Question: I have following scenario, for which i need to write sql query.
I have ICCID table and ICCID property table which holds following information.

I want to find out all active iccids and iccid's which are in removed state in month of december 2012.for ICCIDs which are in removed state, 'date.to.change' key in the ICCID property table itself which record the removed date of ICCID.
'''
this is my attempt, but that did not worked
select e.ID_ICCID from ICCID_PROPERTY e where
e.c_key ='STATE' and e.c_value='Active' or(
e.c_key ='STATE' and
e.c_value='Removed' and
e.c_key='date.to.change' and
to_date(e.c_value,'yyyymmdd') >=to_date('2012-DEC-01 00:00:00', 'YYYY-MON-DD HH24:MI:SS') and
to_date(e.c_value,'yyyymmdd') <= to_date('2012-DEC-31 23:59:59', 'YYYY-MON-DD HH24:MI:SS')
))
'''
Thanks in advance for any help
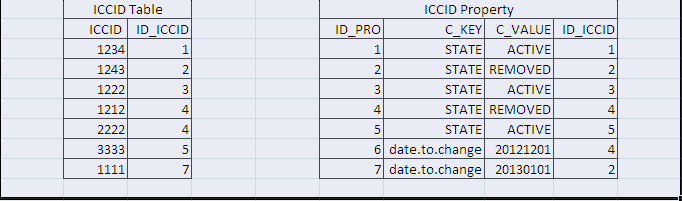
Answer: This is one of the issues with a key-value pair design such as this...
You can't just check a single property row to see if it matches the search criteria, since the criteria in this case will span multiple properties... you have to check if a single parent row has all the children properties that match:
'''
SELECT
i.ICCID
FROM
ICCID i
WHERE
EXISTS (
SELECT 1
FROM ICCID_PROPERTY ip
WHERE
ip.ID_ICCID = i.ID_ICCID
AND ip.c_key = 'STATE'
AND ip.c_value = 'Active'
) OR (
EXISTS (
SELECT 1
FROM ICCID_PROPERTY ip
WHERE
ip.ID_ICCID = i.ID_ICCID
AND ip.c_key = 'STATE'
AND ip.c_value = 'Removed'
) AND
EXISTS (
SELECT 1
FROM ICCID_PROPERTY ip
WHERE
ip.ID_ICCID = i.ID_ICCID
AND ip.c_key = 'date.to.change'
AND to_date(ip.c_value,'yyyymmdd') >=
to_date('2012-DEC-01 00:00:00', 'YYYY-MON-DD HH24:MI:SS')
AND to_date(ip.c_value,'yyyymmdd') <=
to_date('2012-DEC-31 23:59:59', 'YYYY-MON-DD HH24:MI:SS')
)
)
'''